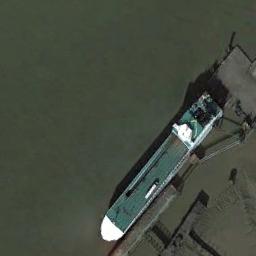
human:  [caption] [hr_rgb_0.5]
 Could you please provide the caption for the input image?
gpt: A green tanker docked by the dock .

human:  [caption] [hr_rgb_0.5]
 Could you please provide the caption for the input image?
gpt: The green ship is docked at the dock and the water is dark green .

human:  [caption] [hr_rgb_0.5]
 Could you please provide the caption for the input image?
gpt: There are several buildings beside the ship .

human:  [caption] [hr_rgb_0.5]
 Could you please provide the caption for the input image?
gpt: There is a ship in the green water on the shore .

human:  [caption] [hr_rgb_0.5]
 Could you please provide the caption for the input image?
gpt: The green ship is at the harbor .